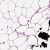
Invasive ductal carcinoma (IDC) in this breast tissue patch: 0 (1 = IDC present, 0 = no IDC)